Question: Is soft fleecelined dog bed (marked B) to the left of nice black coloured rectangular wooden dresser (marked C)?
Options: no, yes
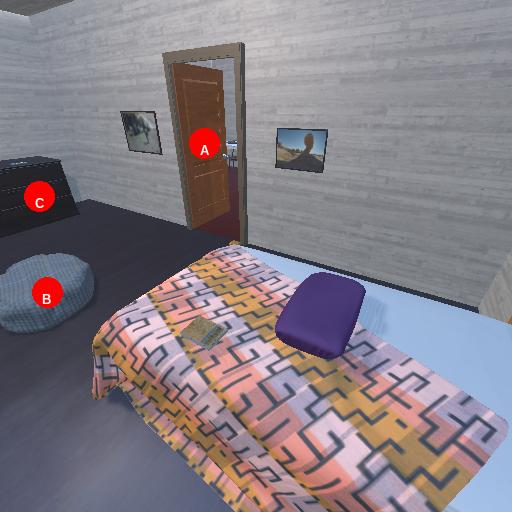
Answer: no